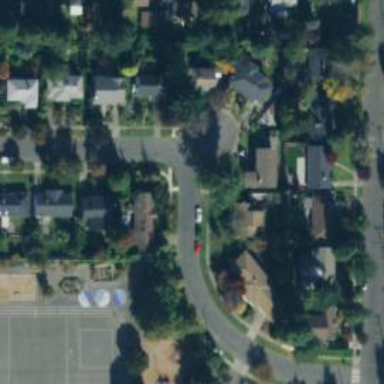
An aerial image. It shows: Residential road with separate asphalt sidewalk.